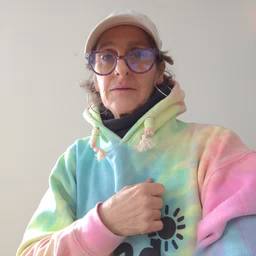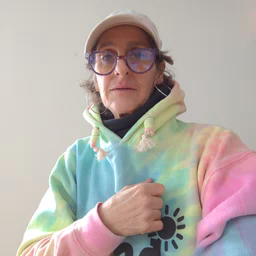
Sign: sticky